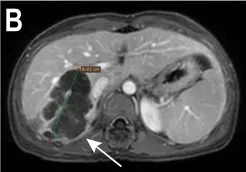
MRI evaluation during preoperative systemic treatment. Indicate the maximum diameter of the lesion located in the liver,. The maximum diameter of the lesion in. Were 10.16cm, 8.93cm, and 8.77cm.
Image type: radiology (mri)